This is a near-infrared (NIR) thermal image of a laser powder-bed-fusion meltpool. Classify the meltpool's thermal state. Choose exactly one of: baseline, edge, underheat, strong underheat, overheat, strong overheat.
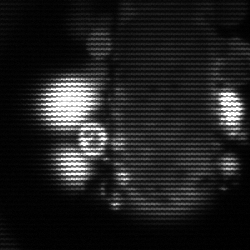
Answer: strong underheat